The picture encodes a bearing's raw vibration samples as pixel intensities in a 2-D grid. Classify the bearing condition as one of: normal, inner_race, outer_race, ball.
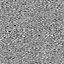
Answer: inner_race